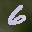
Label: 6